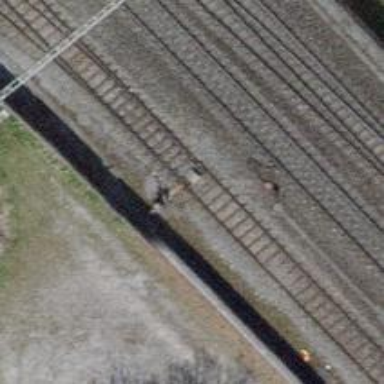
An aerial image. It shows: Rail siding with electrified contact lines.